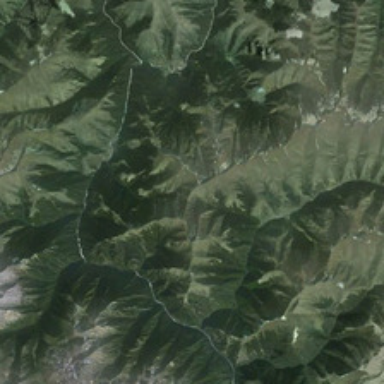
It is a piece of green mountain .